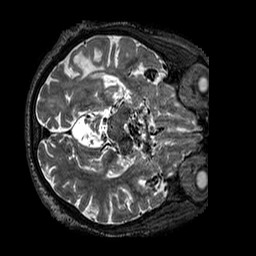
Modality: T2w
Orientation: axial
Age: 61
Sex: male
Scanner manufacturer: siemens
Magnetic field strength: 3 T
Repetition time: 3.2 s
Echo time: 0.567 s